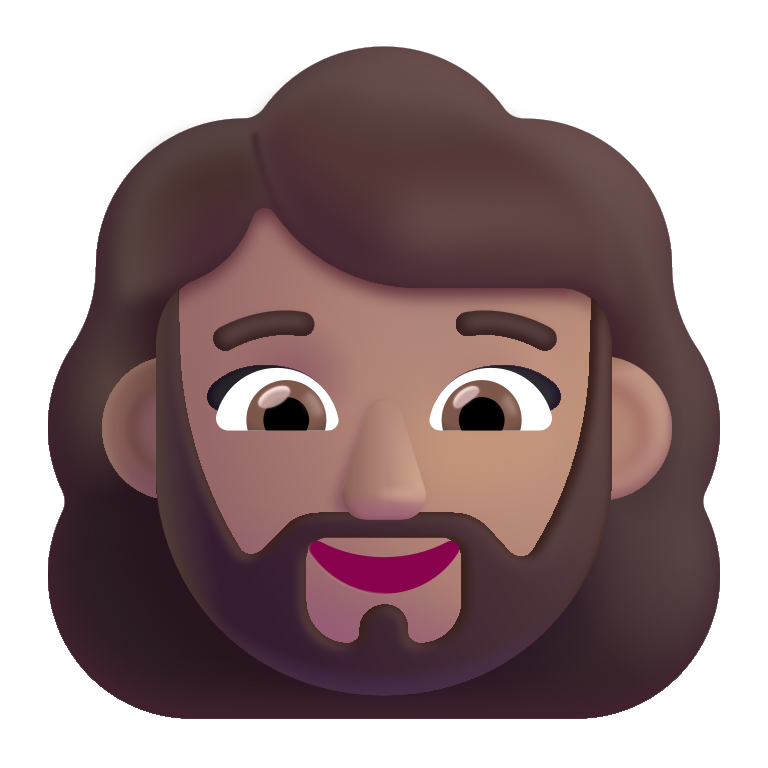
woman beard color